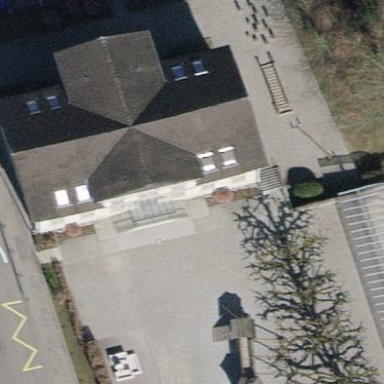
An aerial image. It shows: School.